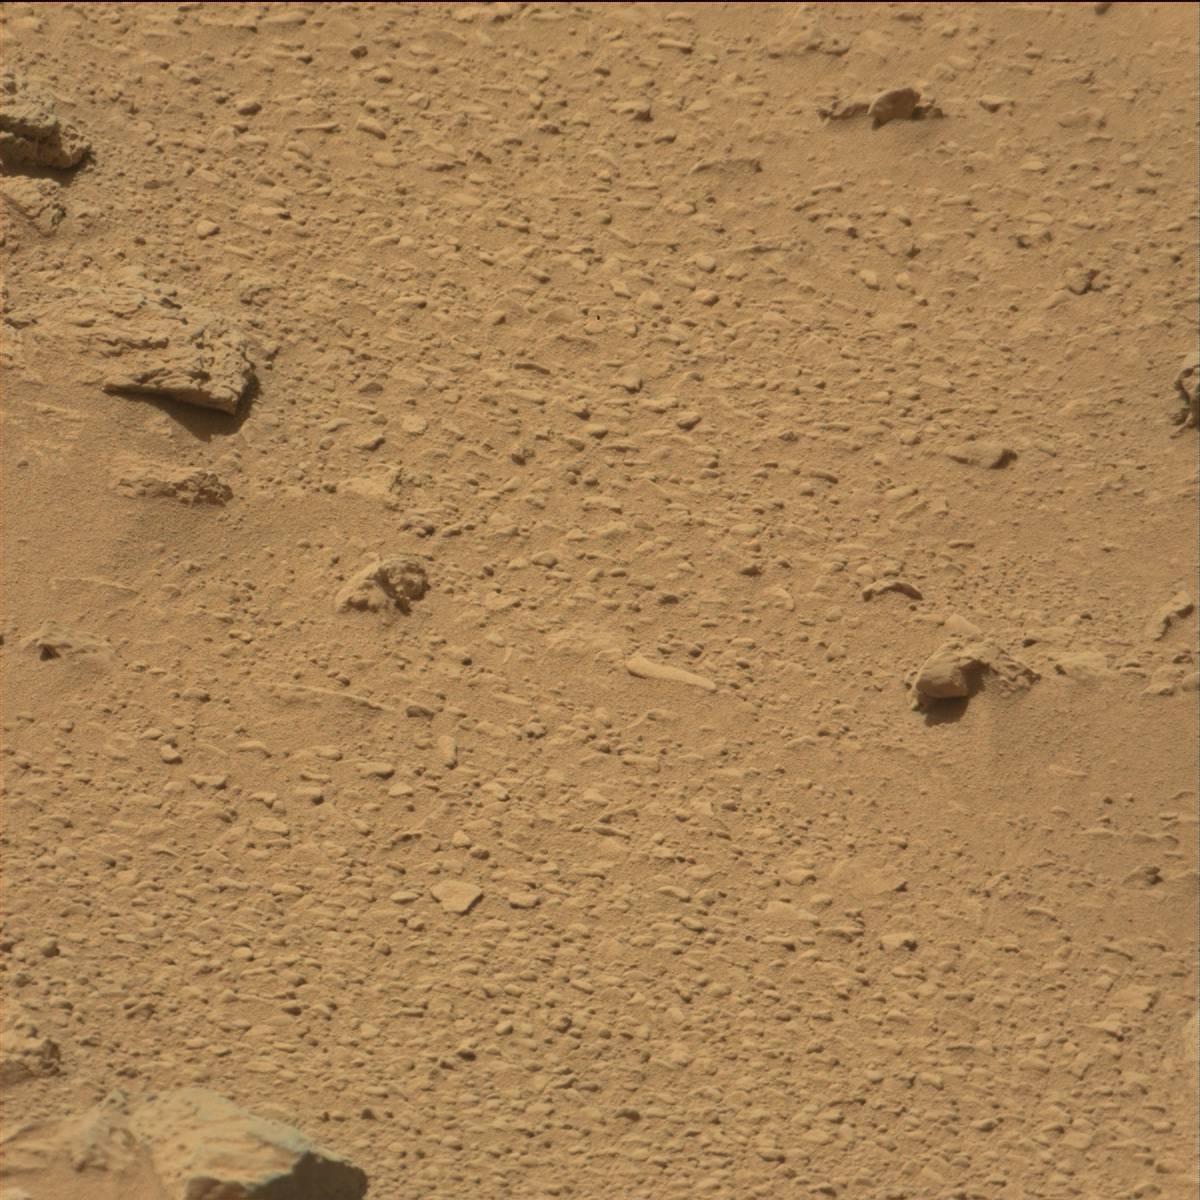
Terrain classes present: Bedrock, Sand / Soil